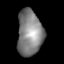
Tissue: lung
Cell type: Epithelial cells
Senescence score: 0.1358
Nuclear area (px): 1122
Mean DAPI intensity: 130.318